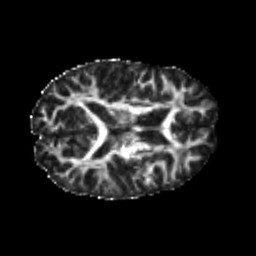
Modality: FA
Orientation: axial
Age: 23
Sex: male
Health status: healthy
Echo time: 0.074 s